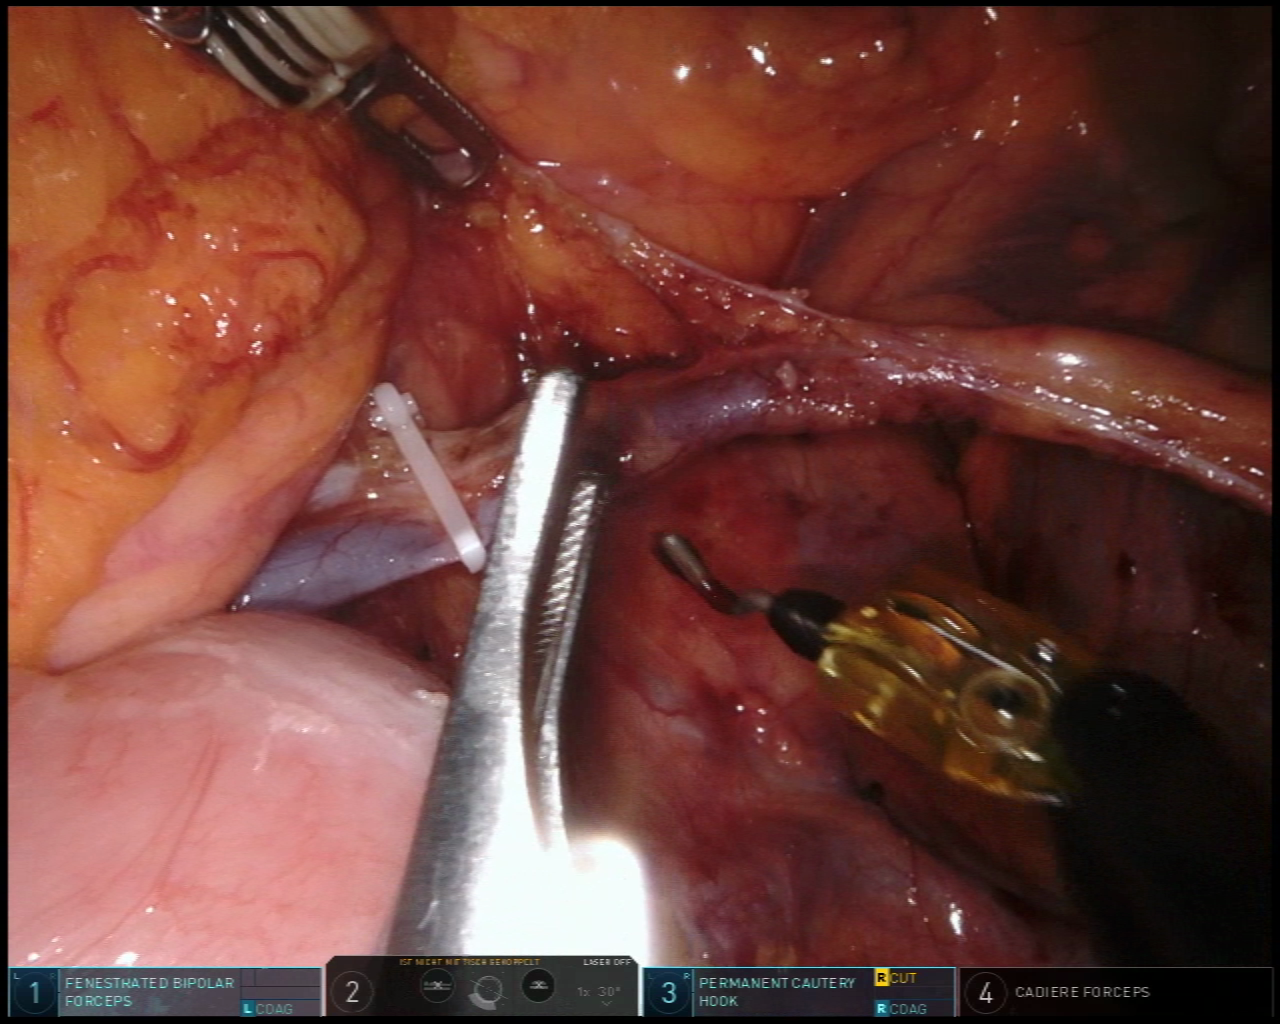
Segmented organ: intestinal_veins
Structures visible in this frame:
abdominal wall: no
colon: no
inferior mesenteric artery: no
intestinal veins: yes
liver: no
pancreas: no
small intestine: yes
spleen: no
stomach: no
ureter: no
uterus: no
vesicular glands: no